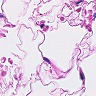
Metastatic tissue present: no